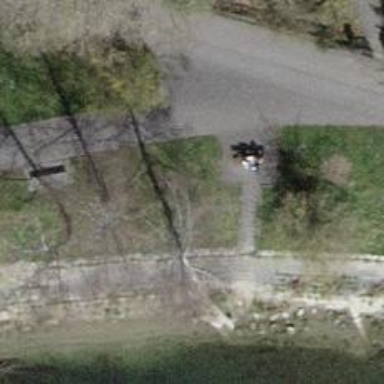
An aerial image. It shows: Red bench.